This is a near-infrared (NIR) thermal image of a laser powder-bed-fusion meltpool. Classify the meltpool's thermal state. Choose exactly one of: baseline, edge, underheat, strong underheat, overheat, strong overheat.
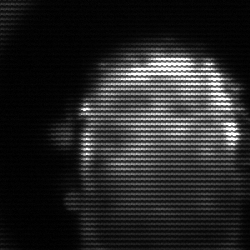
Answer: baseline